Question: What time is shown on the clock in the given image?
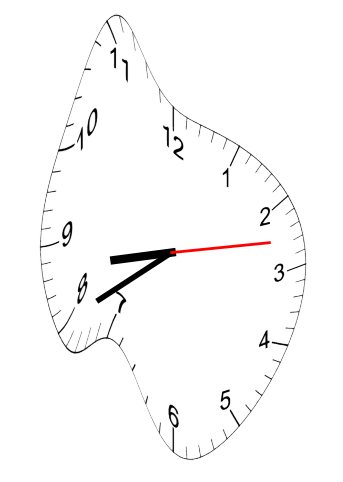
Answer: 08:40:13